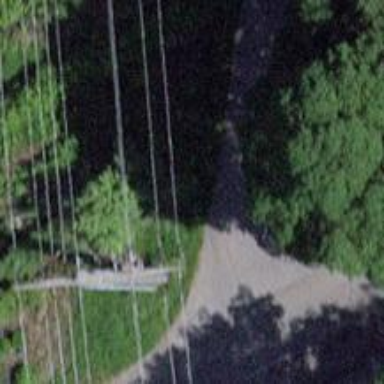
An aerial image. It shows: Concrete power pole.